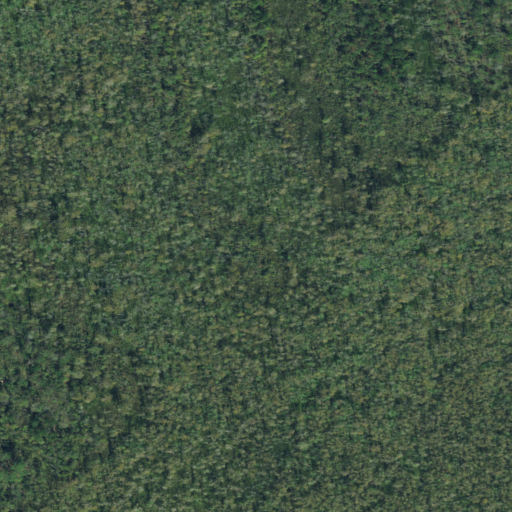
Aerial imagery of island in Texas named West Cane Island containing woody wetlands and herbaceous wetlands